Question: I have problems with gnuplot histogram.
I have file data and want to create xtics manually.
Here my data:
'''
5 10 15 20 25 30 35
'''
Here my gnuplot:
'''
set terminal pngcairo enhanced font "arial,10" fontscale 1.0 size 500, 350
set output 'histograms.2.png'
set boxwidth 0.9 absolute
set style fill solid 1.00 border lt -1
set key inside right top vertical Right noreverse noenhanced autotitles nobox
set style histogram clustered gap 1 title offset character 0, 0, 0
set datafile missing '-'
set style data histograms
set xtics border in scale 0,0 nomirror rotate by -45 offset character 0, 0, 0 autojustify
set xtics norangelimit font ",8"
set title "testing"
plot 'histogram2.dat' using($0):xtic("sdaf") title "Legend 1", '' using($2):xtic("sdasa") title "Legend 2", '' using($3):xtic("sdSs") title "Legend 3", '' using($4) title "Legend 4", '' using($5) title "Legend 5", '' using($6) title "Legend 6", '' using($7) title "Legend 7"
'''
In my current graphs, the first row can not appear at the graphs.
Also I want to make label at x axis and also have the same colors for all bar.
here my current output:

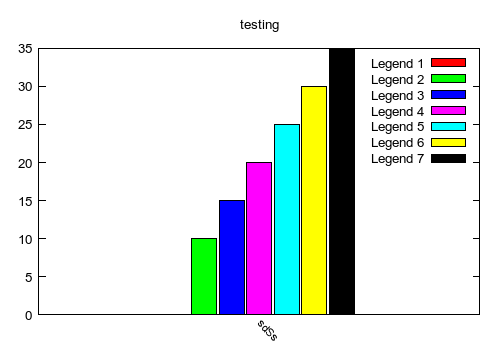
Answer: I hope I understand your question. You can perhaps do the following:
Arrange your data file like this (say in file1.dat):
'''
"Legend 1" 5
"Legend 2" 10
"Legend 3" 15
"Legend 4" 20
"Legend 5" 25
"Legend 6" 30
"Legend 7" 35
'''
Then have the following in your Gnuplot script:
'''
file1 = "file1.dat"
set style data histogram
set style histogram clustered gap 1
set ylabel "Ylabel" font ",18" offset character 2.5,0,0
set grid y
set yrange[0:40]
set xtics border in scale 0,0 nomirror rotate by 90 offset character -1, -4, 0
set ytics (0, 10, 20, 30, 40)
set boxwidth 0.9 absolute
set style fill transparent solid 0.8 noborder
set key outside right top vertical Left
plot newhistogram , file1 u 2:xtic(1) t "My Legend" lc rgbcolor "blue" lt 1
'''